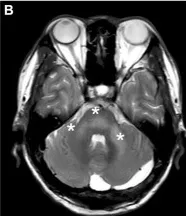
Brain MRI and MRV. The axial section of the T2-weighted image.
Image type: radiology (mri)